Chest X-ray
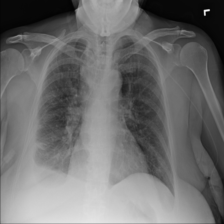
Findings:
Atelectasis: negative
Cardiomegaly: negative
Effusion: positive
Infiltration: negative
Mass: negative
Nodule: negative
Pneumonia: negative
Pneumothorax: negative
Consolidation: negative
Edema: negative
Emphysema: negative
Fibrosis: negative
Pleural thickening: negative
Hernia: negative